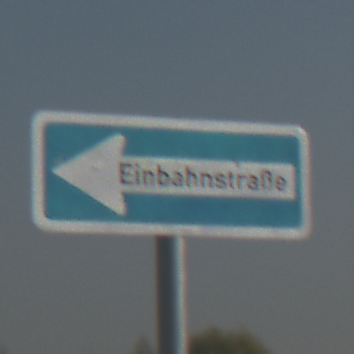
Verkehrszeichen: EinbahnstrasseLinksweisend
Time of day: MorningAfternoon
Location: Outdoor (Special)
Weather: Clear
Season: NotSpecified
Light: Natural